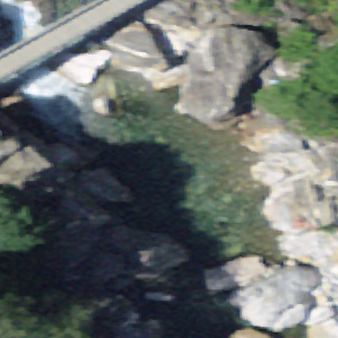
Label: bouldering_area